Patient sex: F
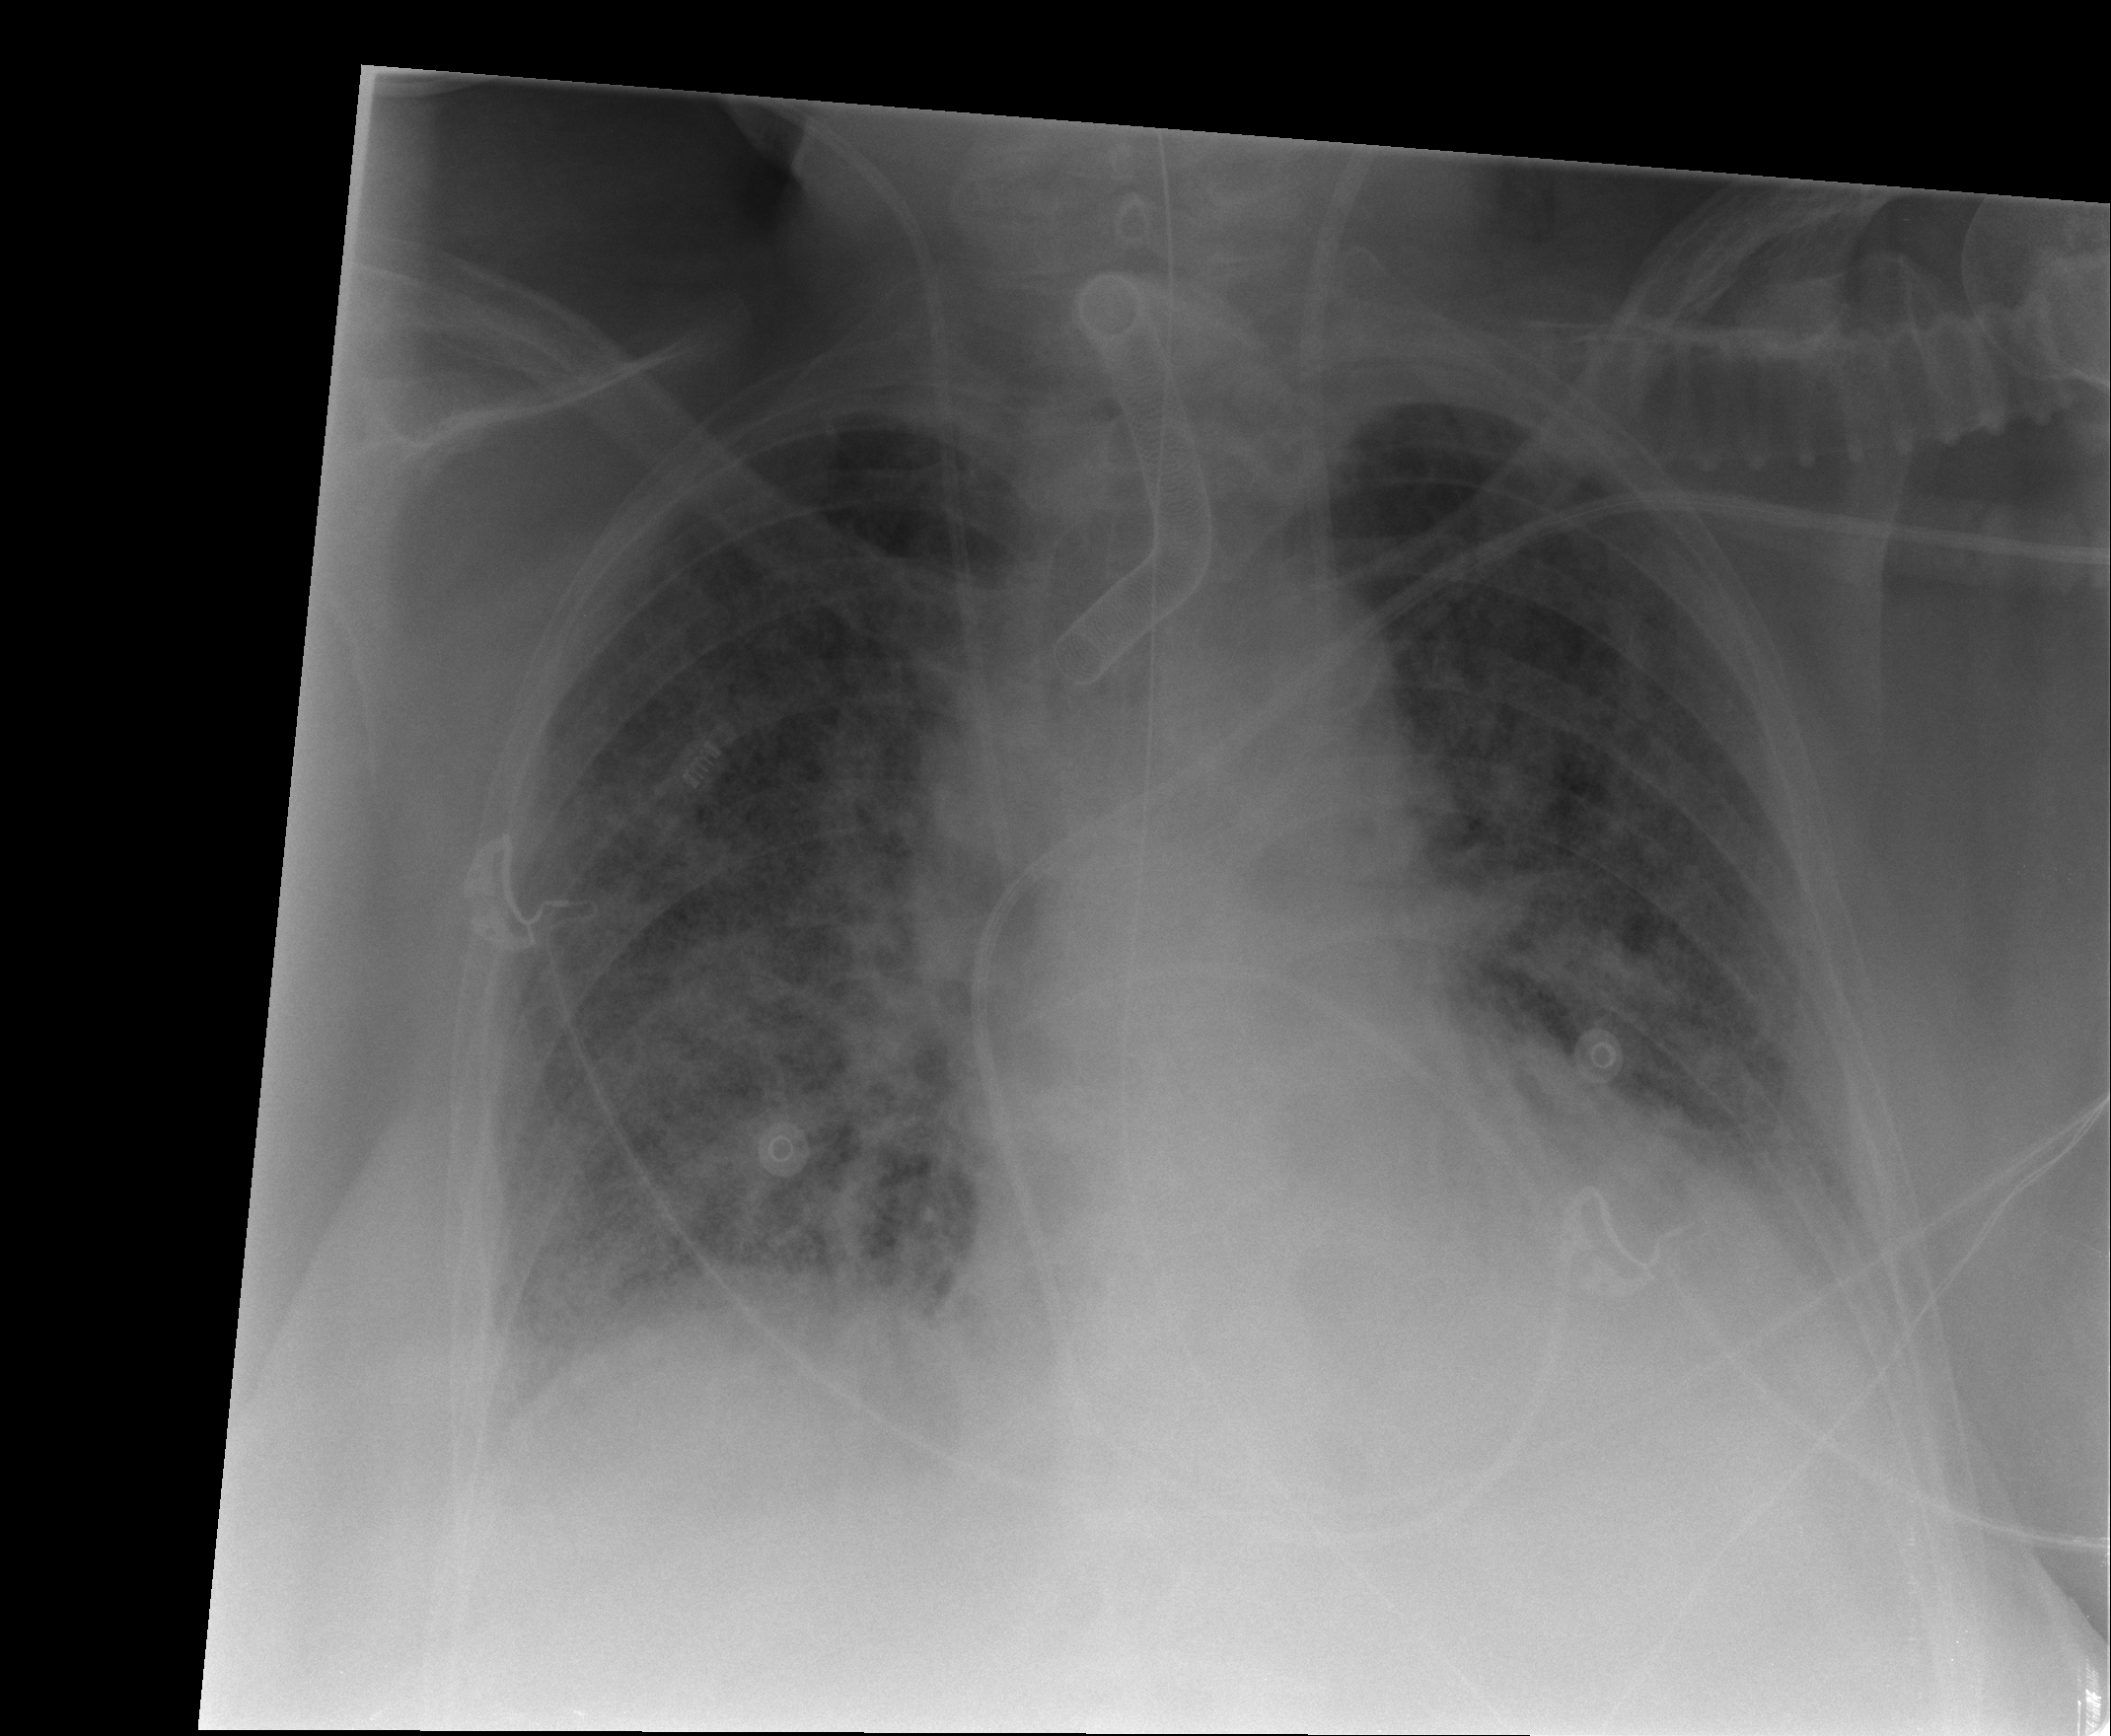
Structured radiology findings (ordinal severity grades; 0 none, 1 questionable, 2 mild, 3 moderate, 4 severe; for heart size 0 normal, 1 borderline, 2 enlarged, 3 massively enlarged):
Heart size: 2
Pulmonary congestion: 2
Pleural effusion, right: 1
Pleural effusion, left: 2
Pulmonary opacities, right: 3
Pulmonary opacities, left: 3
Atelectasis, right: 2
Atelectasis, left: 2